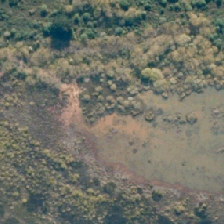
Land cover: lake_pond